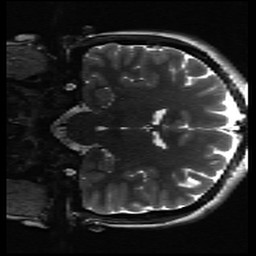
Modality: inplaneT2
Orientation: coronal